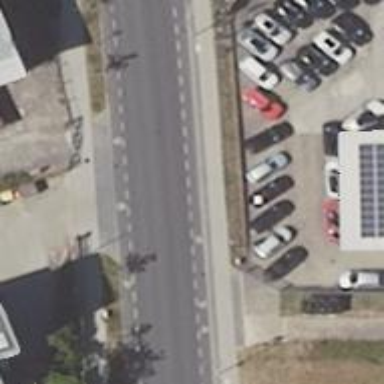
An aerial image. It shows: Tertiary road with asphalt surface. It has cycle lane on both sides.